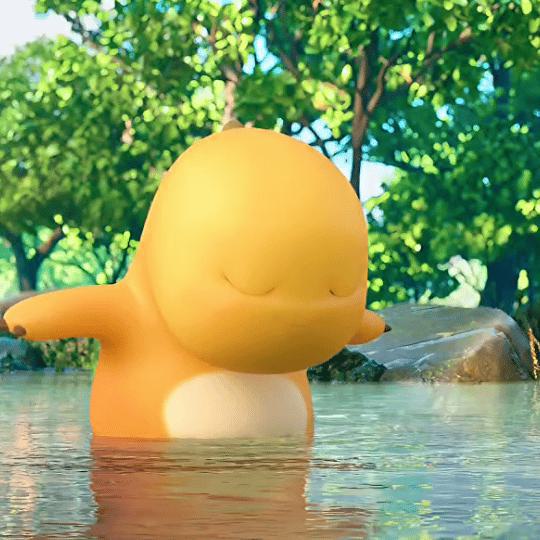
Label: nailong